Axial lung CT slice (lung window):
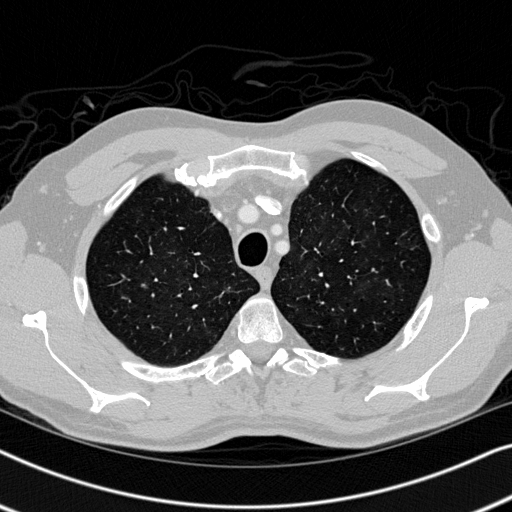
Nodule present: yes
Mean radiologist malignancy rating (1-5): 2.5